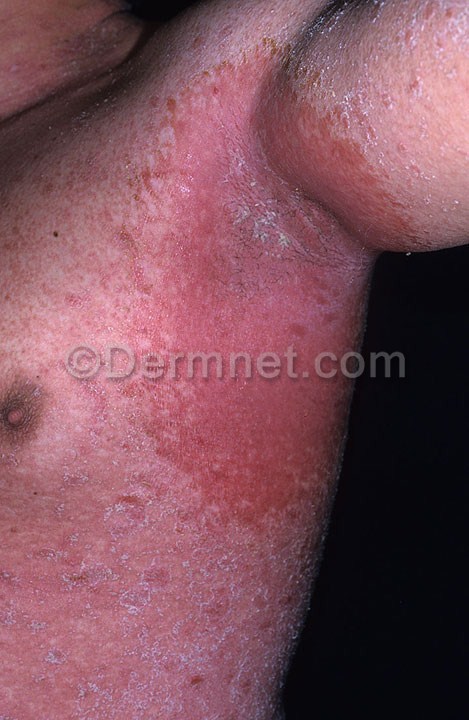
Disease: Poison Ivy Photos and other Contact Dermatitis